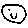
Label: smiley face